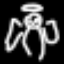
Label: angel